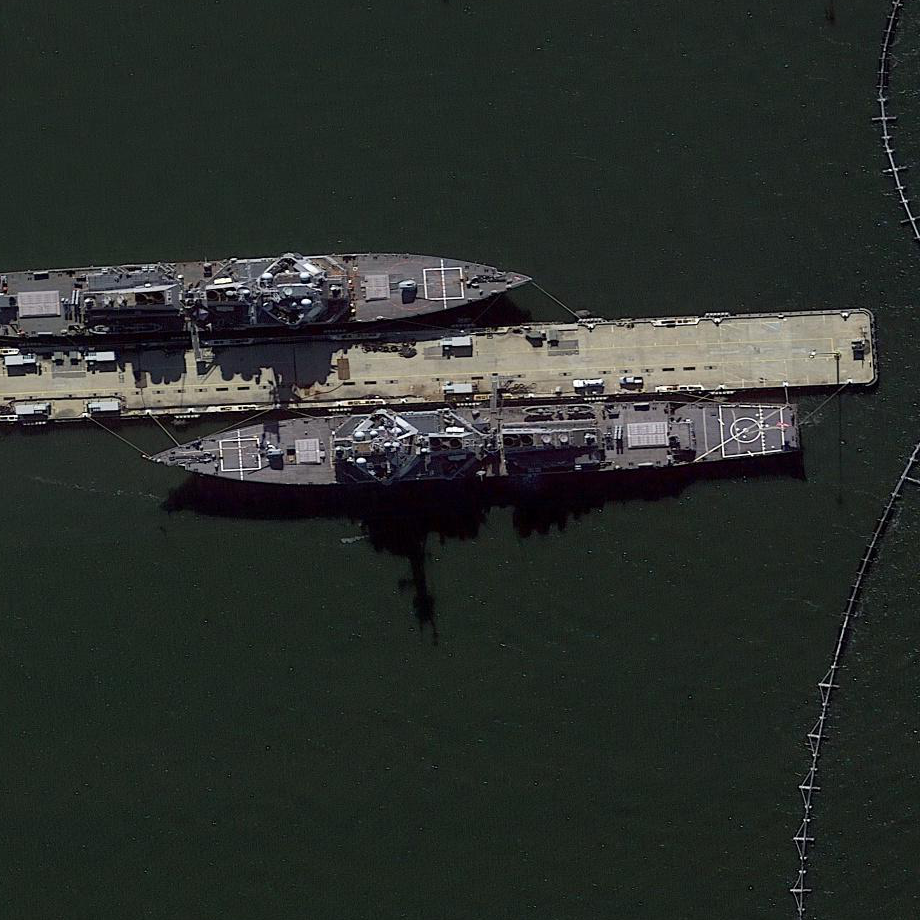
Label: destroyer